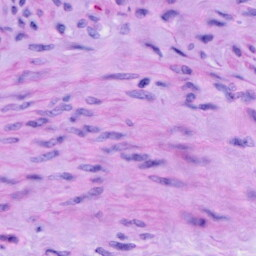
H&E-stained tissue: Cervix